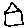
Label: house